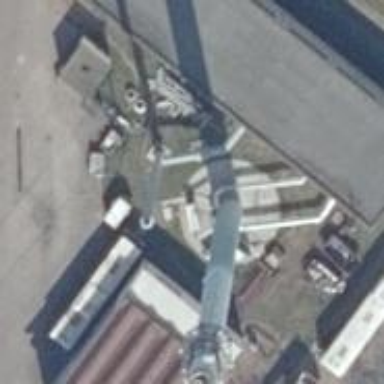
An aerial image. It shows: Man-made mast used for communication purposes.